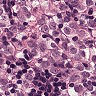
Metastatic tissue present: yes